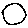
Label: circle